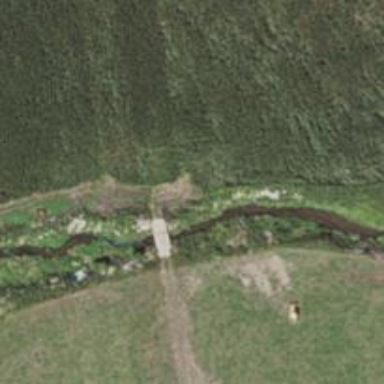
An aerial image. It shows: Track road on bridge.